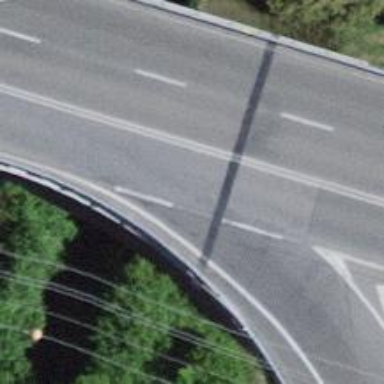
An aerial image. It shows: Motorway link bridge.